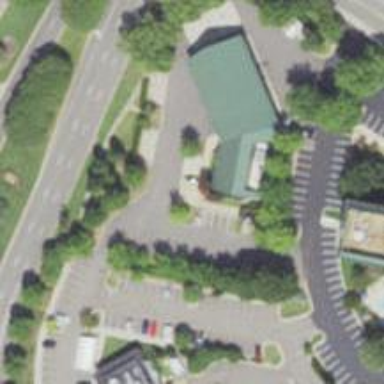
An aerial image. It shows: Convenience shop.